Question: I'm developing a project in VB.NET that reads from a SERIAL PORT some info. This info comes in in a pack of 4 bytes. Im able to read the data from the serial port, but what I get is just a pack of 4 numbers.
For example, my readings are:
'''
134 0 0 4
140 0 0 6
141 0 0 5
133 0 0 8
...
'''
The manual explains how to convert this numbers into usable data. Im able to do it over a paper but i dont know how to code this in VB.NET. I dont know how to work at a byte-level.
I attach a picture about the byte's meaning.

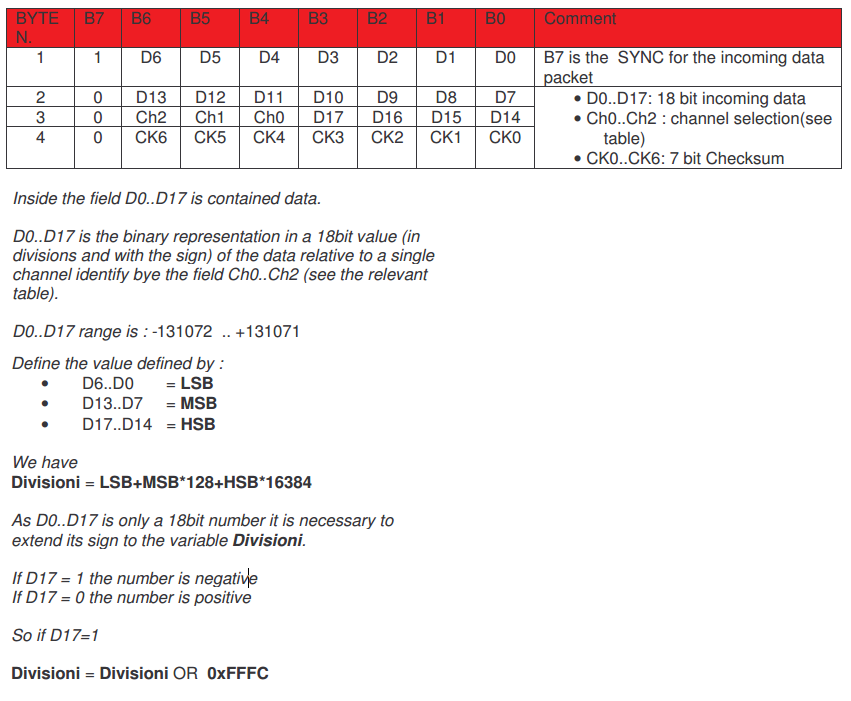
Answer: I got the answer, thanks to user x4rf41
Maybe need some fixes but its what I was looking for.
This is the code:
'''
Private Sub thread_lectura_tarjeta1()
Dim RXByte As Byte 'byte recived
Dim RXPacket As List(Of Byte) = New List(Of Byte) 'each reading has 4 bytes
Dim lectura As Long = 0 'is the FINAL data
Dim COMPort As SerialPort = ensayo.get_digitalizadores(0).get_puerto_com
Dim chk_signo As Byte = 0
While (True)
lectura = 0
Do 'each package starts with a byte > 127, because is the only byte that its first bit is 0
RXByte = COMPort.ReadByte
Loop Until (RXByte > 127)
RXByte = RXByte And 127
RXPacket.Insert(0, RXByte)
RXByte = COMPort.ReadByte
RXPacket.Insert(1, RXByte)
RXByte = COMPort.ReadByte
chk_signo = RXByte And 8
RXPacket.Insert(2, RXByte And 7)
RXByte = COMPort.ReadByte
RXPacket.Insert(3, RXByte)
lectura = RXPacket.Item(0) + RXPacket.Item(1) * 128 + RXPacket.Item(2) * 16384
'checking sign
If chk_signo = 8 Then ' negative number
lectura = (lectura Xor 131071) * -1
End If
Sleep(1) 'wait 1 milisecond and read again
End While
End Sub
'''